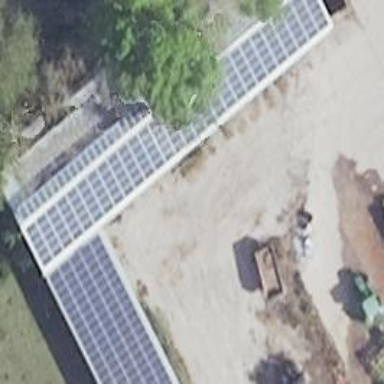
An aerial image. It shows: Gabled roof farm auxiliary building with grey roof. It has small solar photovoltaic panel generator installed along the orientation of the roof.